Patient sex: F
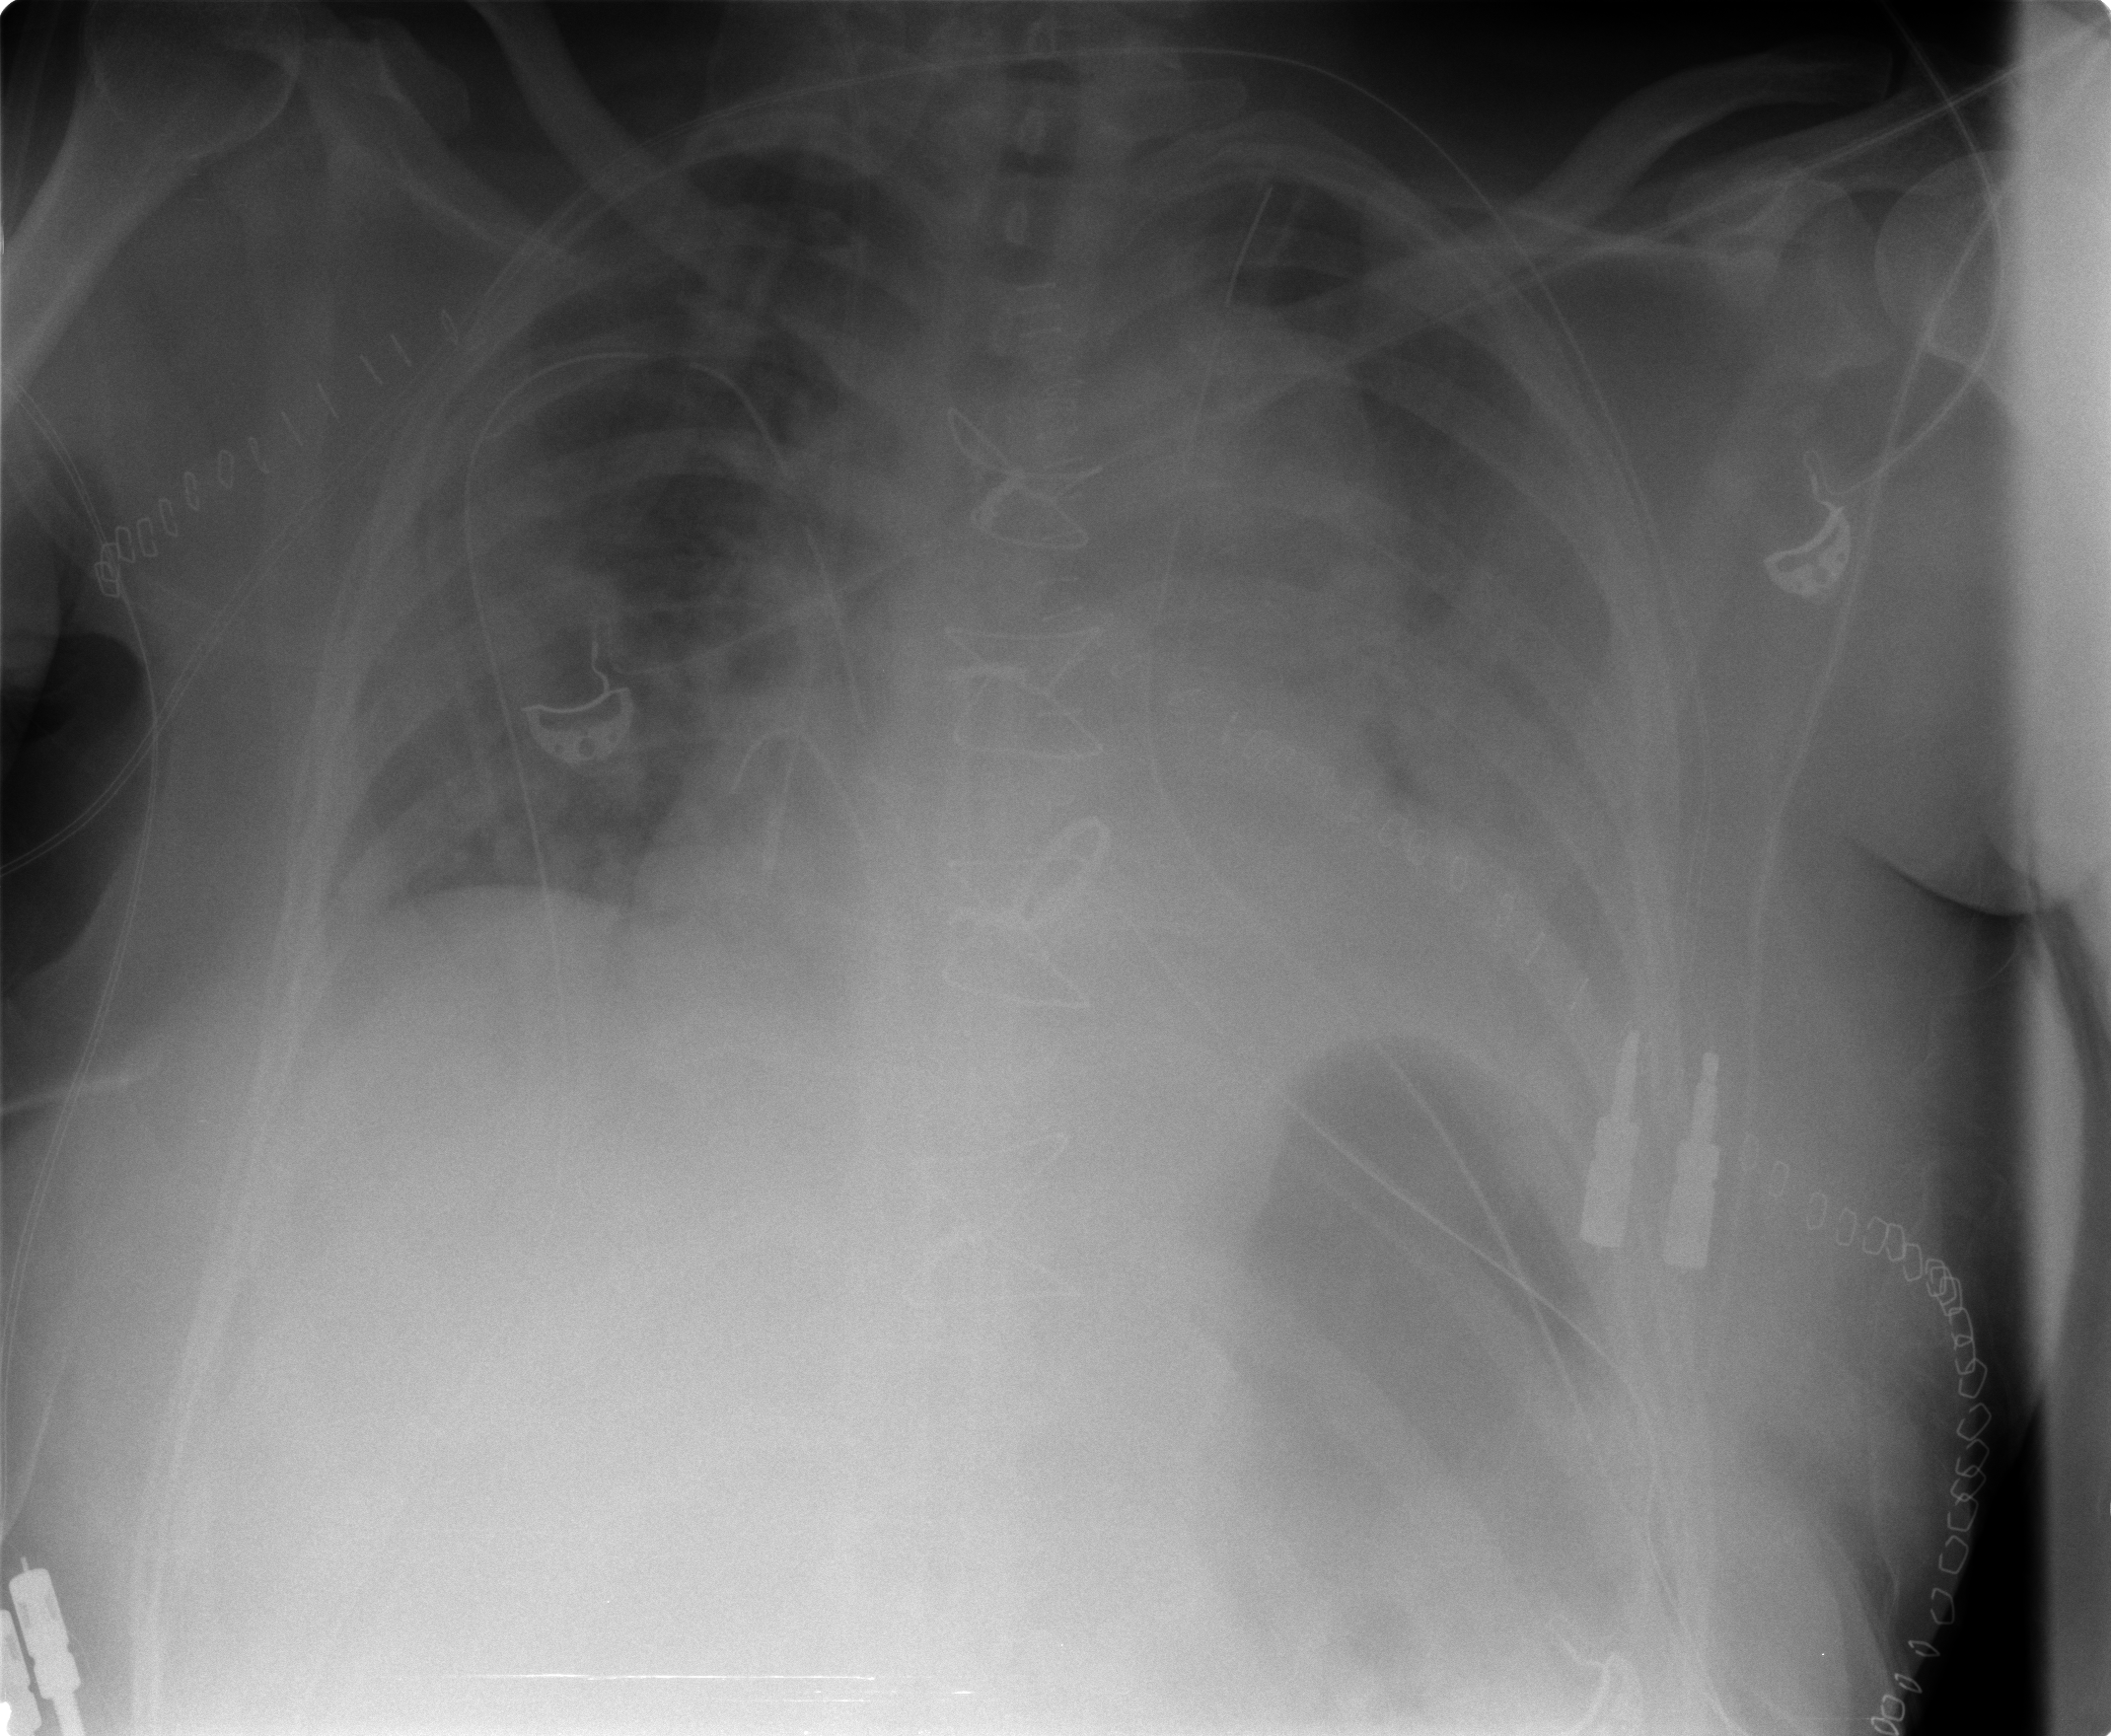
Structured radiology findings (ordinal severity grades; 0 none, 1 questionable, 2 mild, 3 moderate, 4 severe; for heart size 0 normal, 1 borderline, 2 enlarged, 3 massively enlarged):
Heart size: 2
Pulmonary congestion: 2
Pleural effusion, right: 2
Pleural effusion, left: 2
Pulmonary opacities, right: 2
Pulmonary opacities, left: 2
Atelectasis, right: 3
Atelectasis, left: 3